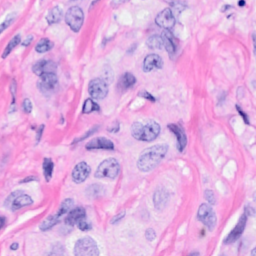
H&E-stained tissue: Breast